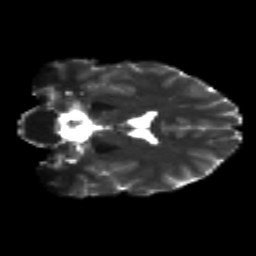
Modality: T2w
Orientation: coronal
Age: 18
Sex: male
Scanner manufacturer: siemens
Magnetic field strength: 3 T
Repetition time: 8.8 s
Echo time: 0.085 s